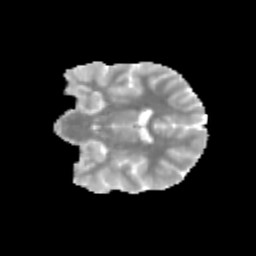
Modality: MD
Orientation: coronal
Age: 13
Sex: female
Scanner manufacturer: siemens
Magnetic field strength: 3 T
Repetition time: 3.8 s
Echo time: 0.07 s